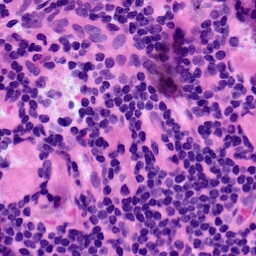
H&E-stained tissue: LymphNode